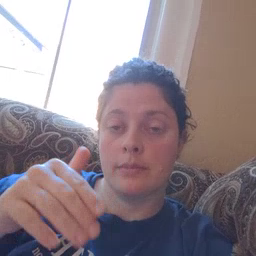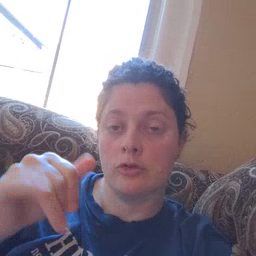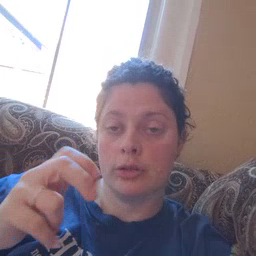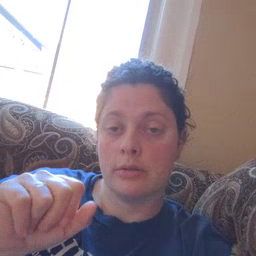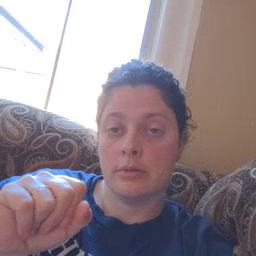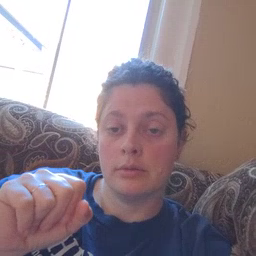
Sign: jeans